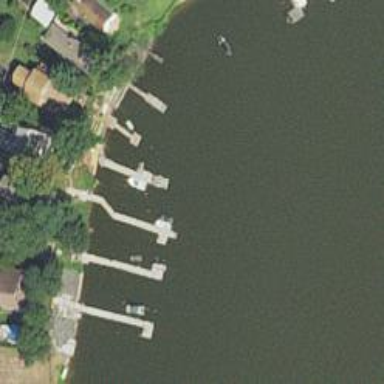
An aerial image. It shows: Man-made pier.